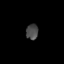
Tissue: lung
Cell type: Epithelial cells
Senescence score: 0.2391
Nuclear area (px): 182
Mean DAPI intensity: 73.819